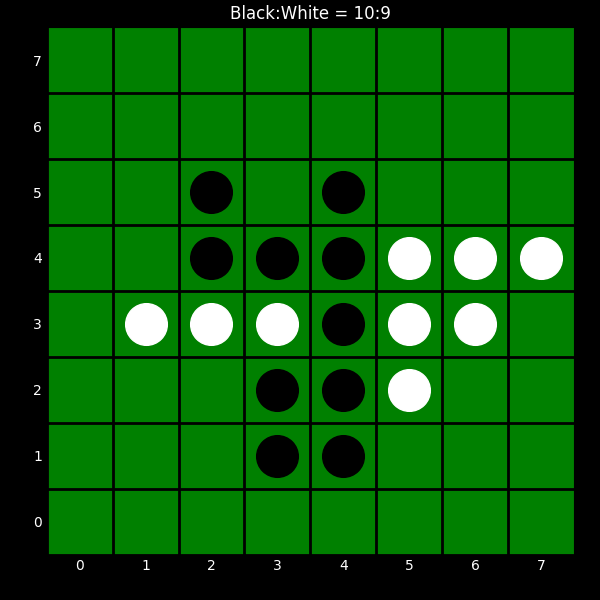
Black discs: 10
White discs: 9